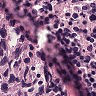
Metastatic tissue present: no